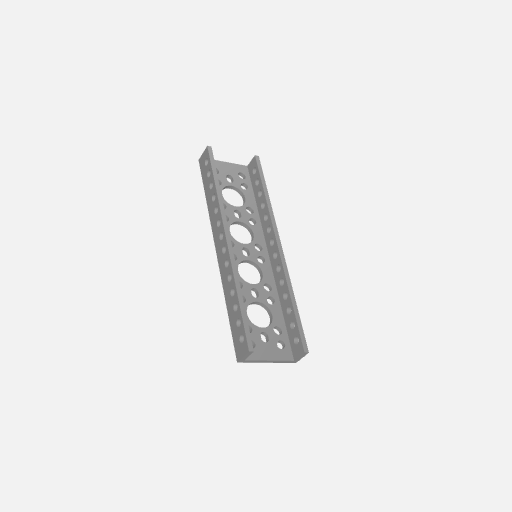
Part: MiniLowSideUChannel4H